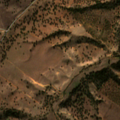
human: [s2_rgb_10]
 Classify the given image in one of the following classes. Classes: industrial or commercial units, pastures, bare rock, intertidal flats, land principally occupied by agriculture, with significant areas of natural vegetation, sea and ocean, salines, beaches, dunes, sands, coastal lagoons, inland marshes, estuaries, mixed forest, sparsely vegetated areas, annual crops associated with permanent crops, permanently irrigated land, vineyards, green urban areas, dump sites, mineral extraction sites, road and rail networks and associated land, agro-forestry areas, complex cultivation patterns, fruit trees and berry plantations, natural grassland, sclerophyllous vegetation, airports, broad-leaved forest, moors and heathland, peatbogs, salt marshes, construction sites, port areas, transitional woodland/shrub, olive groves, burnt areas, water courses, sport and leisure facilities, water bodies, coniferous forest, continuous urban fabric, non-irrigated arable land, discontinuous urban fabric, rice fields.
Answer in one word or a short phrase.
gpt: non-irrigated arable land, pastures, agro-forestry areas, transitional woodland/shrub